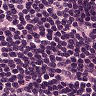
Metastatic tissue present: no